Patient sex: M
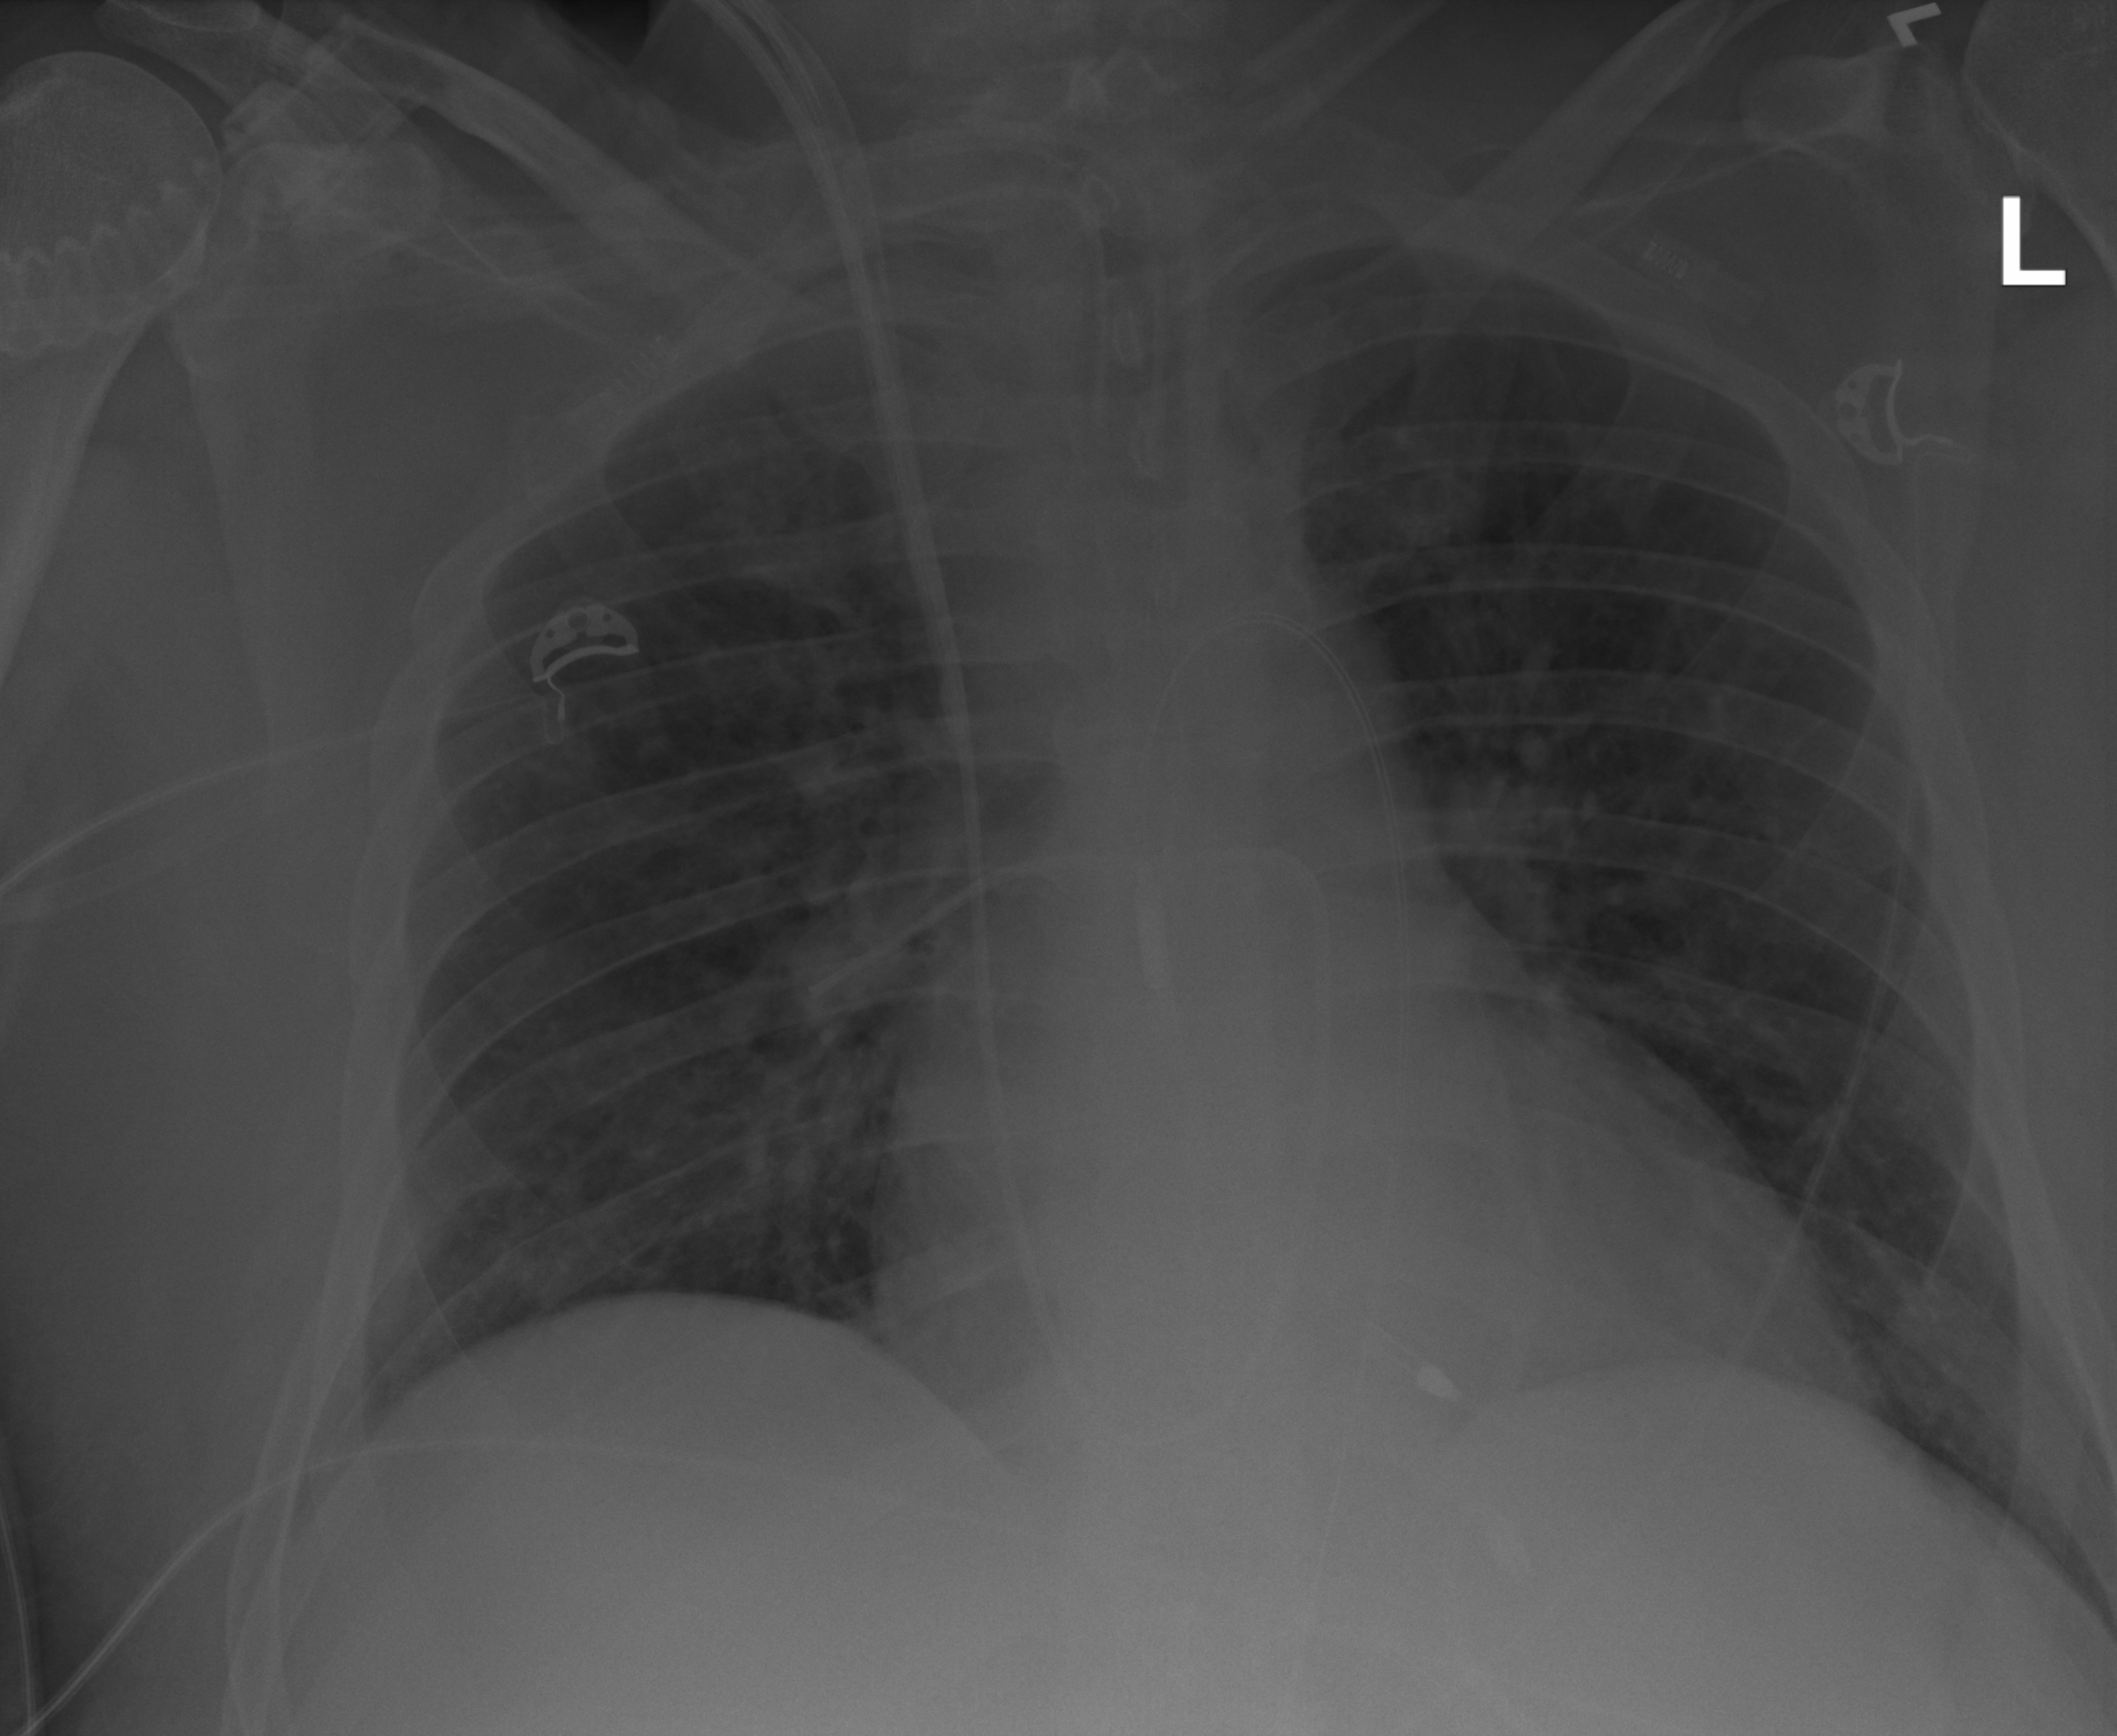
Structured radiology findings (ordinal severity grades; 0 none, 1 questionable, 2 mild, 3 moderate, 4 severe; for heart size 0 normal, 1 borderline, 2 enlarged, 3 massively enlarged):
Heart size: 2
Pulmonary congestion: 0
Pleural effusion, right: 0
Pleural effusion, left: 0
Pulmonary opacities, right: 0
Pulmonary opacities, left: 0
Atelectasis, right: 2
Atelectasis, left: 2